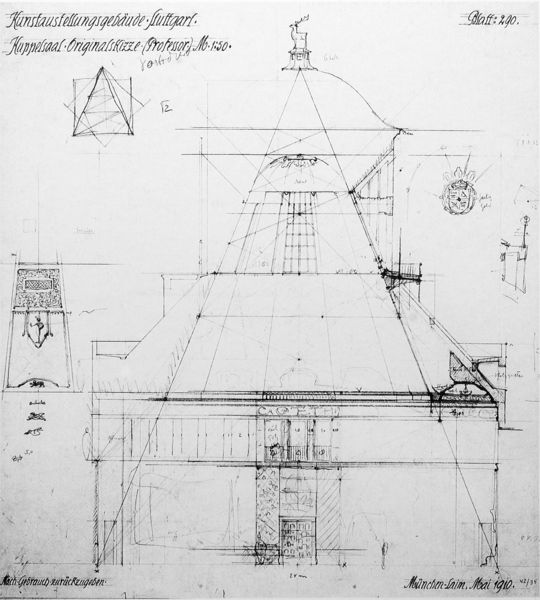
Titel: Kuppelsaal des Kunstgebäudes in Stuttgart
Künstler: Theodor Fischer
Standort: München
Institution: Architektursammlung der TU
Schlagwörter: weiß, dreieck, fenster, raum, schwarz, skizze, tür, zeichnung, zimmer, dach, gebäude, haus, schloss, architektur, spitze, windmühle, kirche, blatt, turm, schrift, perspektive, studie, linien, saal, kuppel, symmetrie, gerade, hoch, striche, tor, flucht, eingang, panzer, münchen, kegel, linie, denkmal, schnitt, schraffur, beschriftung, bleistift, entwurf, original, kunstausstellung, sims, hirsch, fluchtpunkt, konstruktion, plan, museum, lineal, pyramide, dreiecke, mai, geometrie, aufzug, details, riss, grundriss, konstruktionszeichnung, aufriss, maßstab, bauzeichnung, architekt, leonardo, winkel, da vinci, walhalla, maße, professor, stuttgart, laim, pyramiden, kunstausstellungsgebäude, kuppelsaal, walhaalla, walhala, 1910, blatt 290, 290, originalskizze, m 1:50